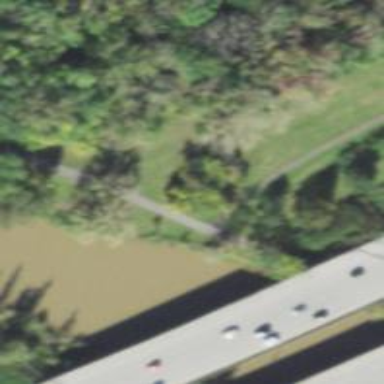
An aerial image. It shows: Asphalt cycleway.